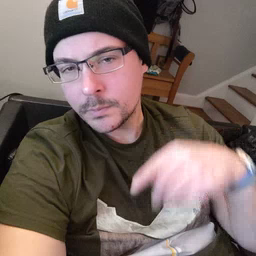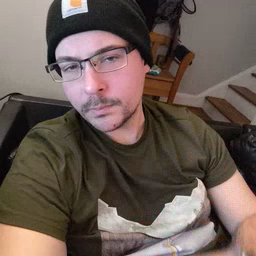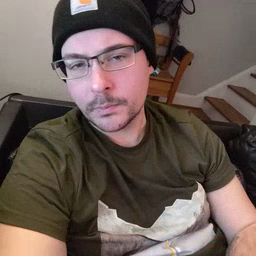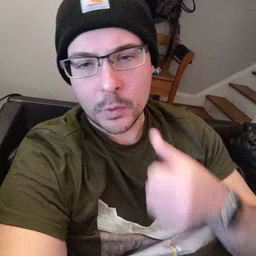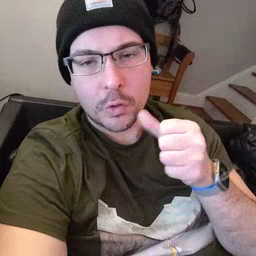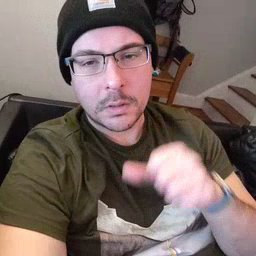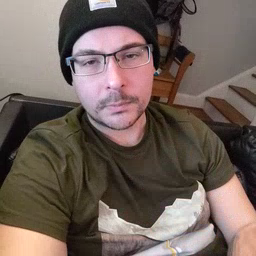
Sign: girl